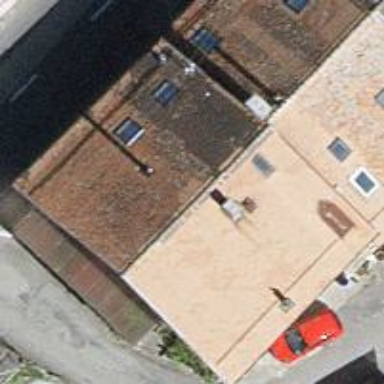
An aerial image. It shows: Restaurant.